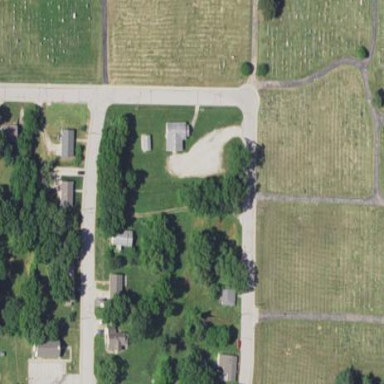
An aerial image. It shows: Cemetery.